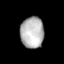
Tissue: lung
Cell type: Endothelial cells
Senescence score: 0.6405
Nuclear area (px): 719
Mean DAPI intensity: 181.115